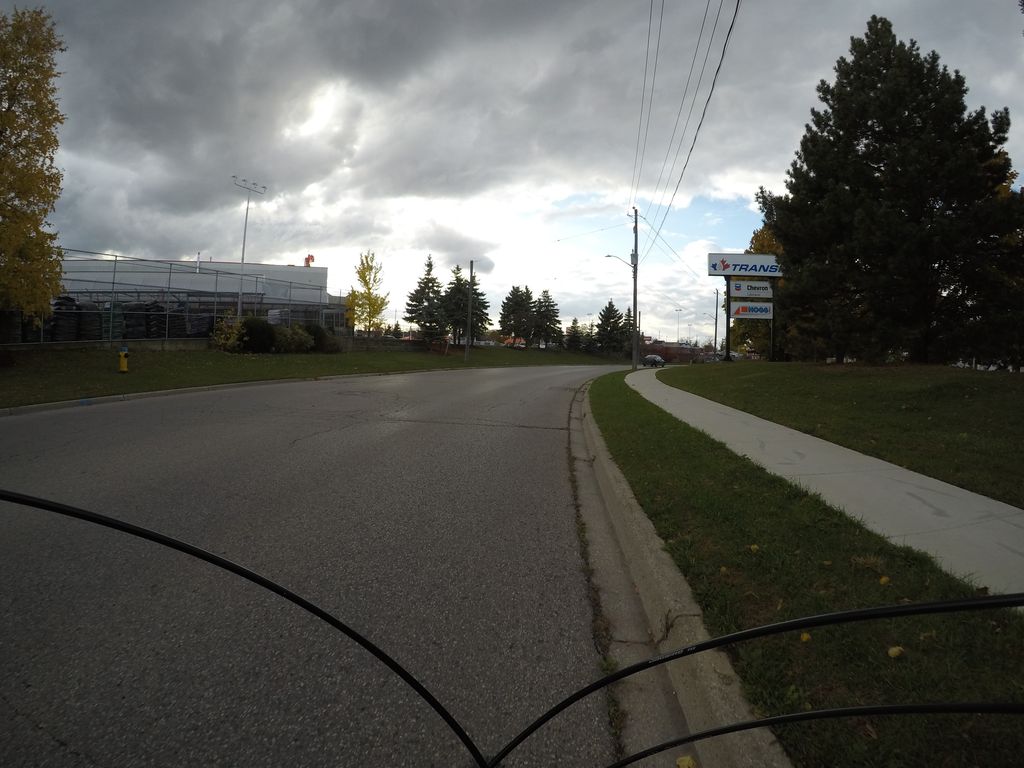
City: kitchener-waterloo